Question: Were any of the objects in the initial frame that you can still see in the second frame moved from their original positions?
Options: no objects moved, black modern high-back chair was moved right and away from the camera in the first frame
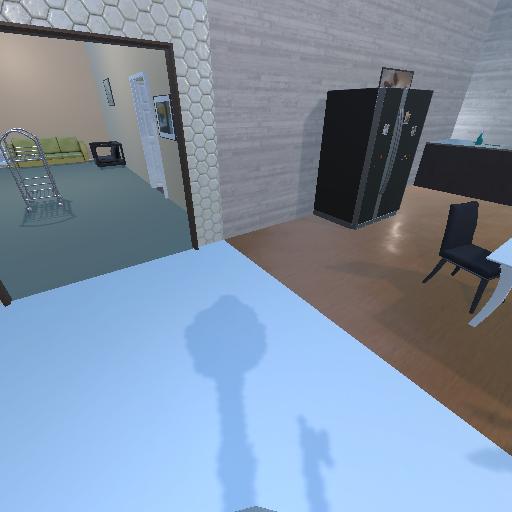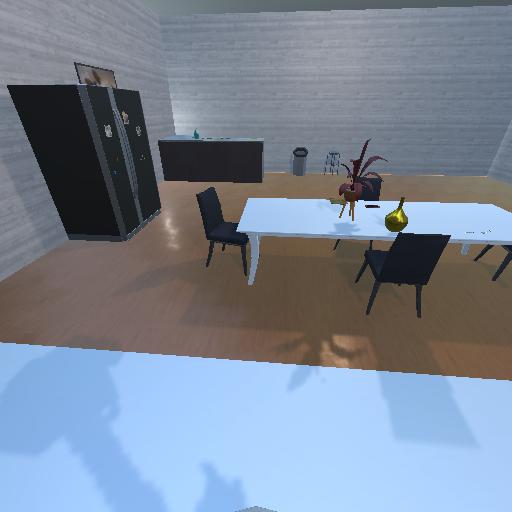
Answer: no objects moved